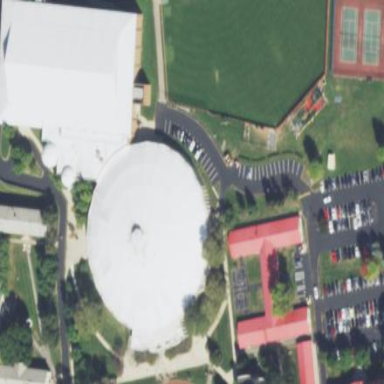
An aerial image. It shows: Building part with dome-shaped roof.